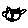
Label: cat